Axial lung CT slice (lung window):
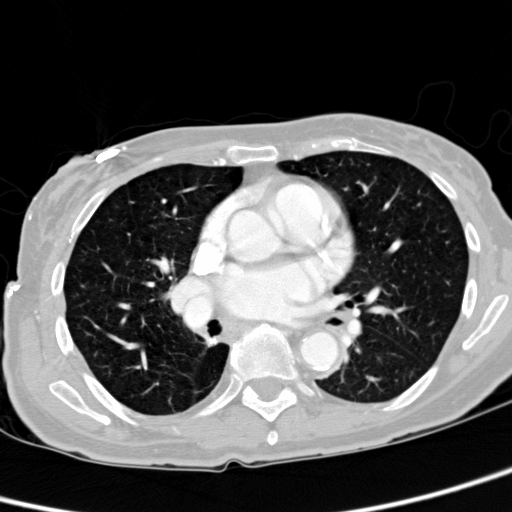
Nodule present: no